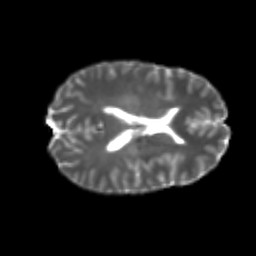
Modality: T2w
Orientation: axial
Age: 24
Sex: female
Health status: healthy
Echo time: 0.074 s